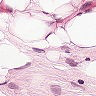
Metastatic tissue present: yes